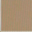
Piece: xx